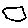
Label: hexagon